Question: Is it possible to display a blocking "yes no" confirm dialog to the user using chrome privileges?
Something like this:

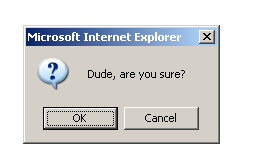
Answer: accept nicks answer but read this:
Here's another way to access nsIPromptService. And check that page for more alerts:
'''
var {Cu, Ci} = require('chrome');
Cu.import('resource://gre/modules/Services.jsm');
var doit = Services.prompt.confirm(null, 'title', 'message');
if (doit) {
//he clicked yes
}
'''
instead of null you can pass in a window object like 'Services.wm.getMostRecentWindow(null)' and it becomes modal on that window
benefit of this way is it uses services.jsm so you arent loading nsipromptservice you're just getting a pointer to it, which is preferred way